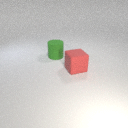
large red rubber cube in front of large green rubber cylinder